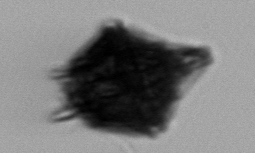
Label: Gonyaulax